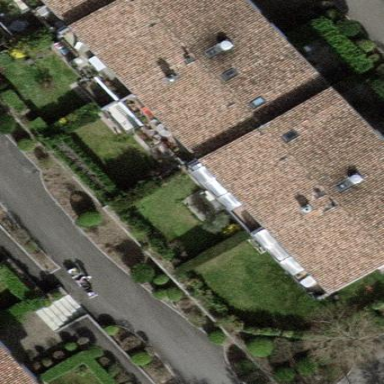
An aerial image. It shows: Garden enclosed by fence.